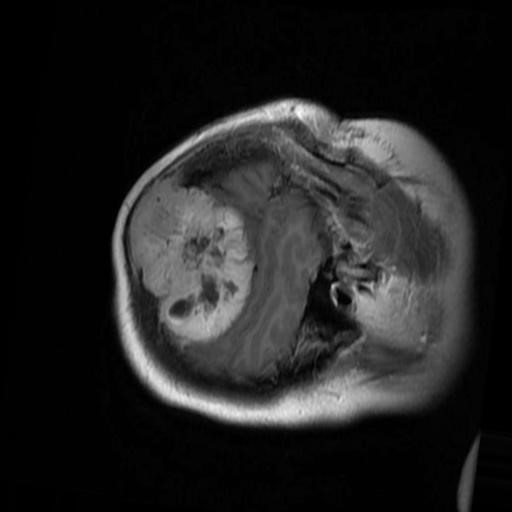
Label: brain_menin